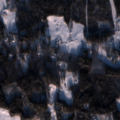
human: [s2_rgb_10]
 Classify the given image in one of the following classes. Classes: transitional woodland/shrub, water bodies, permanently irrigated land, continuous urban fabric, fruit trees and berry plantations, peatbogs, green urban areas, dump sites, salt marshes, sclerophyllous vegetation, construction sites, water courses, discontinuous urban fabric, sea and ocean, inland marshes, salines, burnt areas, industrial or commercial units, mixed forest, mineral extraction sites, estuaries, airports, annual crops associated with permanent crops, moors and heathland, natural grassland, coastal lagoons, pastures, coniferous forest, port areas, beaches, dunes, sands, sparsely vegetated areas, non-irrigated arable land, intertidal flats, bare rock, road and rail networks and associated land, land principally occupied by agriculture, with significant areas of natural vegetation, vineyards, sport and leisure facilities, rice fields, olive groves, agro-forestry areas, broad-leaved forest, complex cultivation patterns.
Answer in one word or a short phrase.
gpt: non-irrigated arable land, land principally occupied by agriculture, with significant areas of natural vegetation, broad-leaved forest, mixed forest